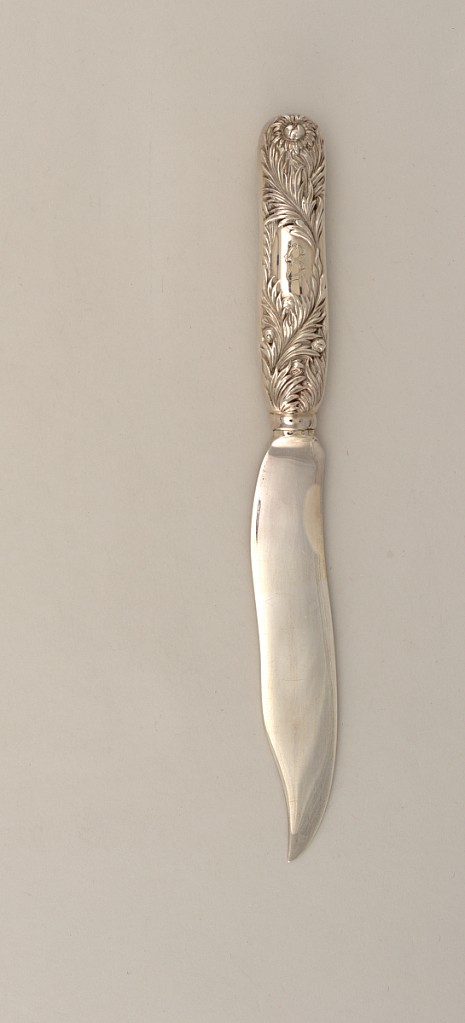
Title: Chrysanthemum Pattern Fish Knife
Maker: Charles T. Grosjean, American, d. 1888
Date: ca. 1880
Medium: silver
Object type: knife
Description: Elongated scimitar-shaped blade with narrow point. Waisted ferrule, connecting to silver handle of curving, ungulating shape, covered in a pattern of overlapping foliate scrolls and chrysanthemum buds, with engraved "B" in the central reserve. Rounded terminal, topped with chrysanthemum flower. Reverse side densley decorated with overlapping foliate scrolls and chrysanthemum buds. Side edges plain polished surface.